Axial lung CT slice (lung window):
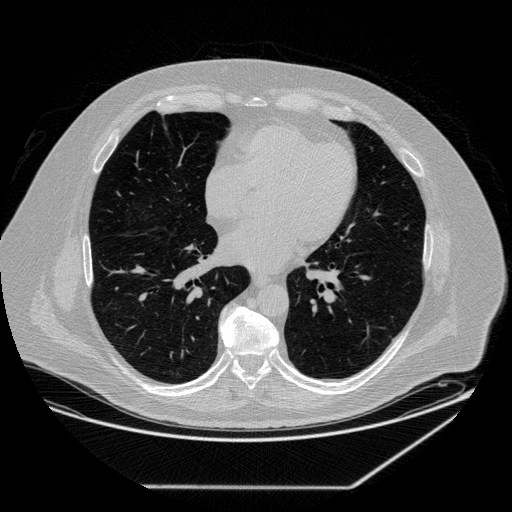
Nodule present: no